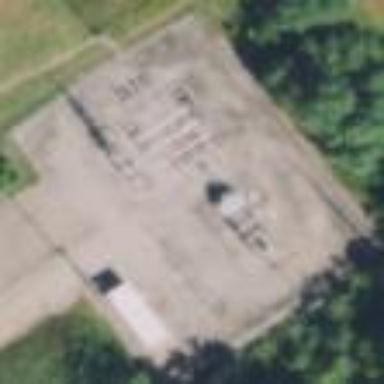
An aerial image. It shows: Distribution level power substation surrounded by fence.